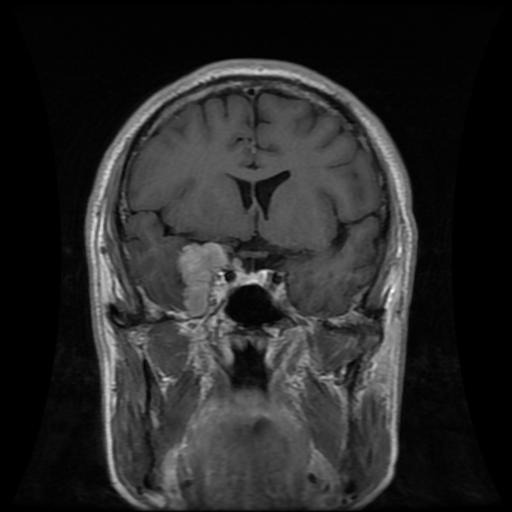
Label: meningioma